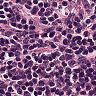
Metastatic tissue present: no